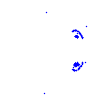
Particle: electron